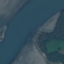
Land use / land cover: River